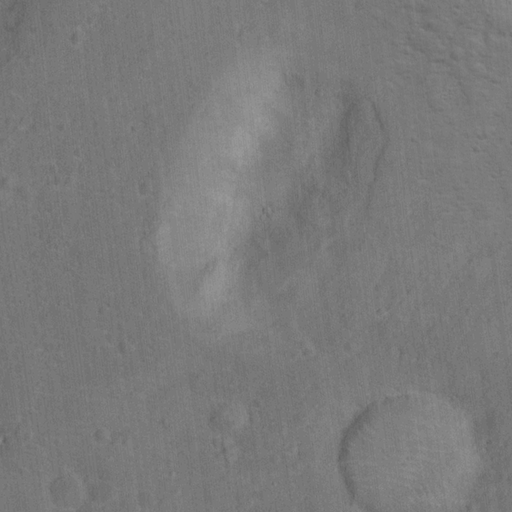
Classes present: Background